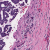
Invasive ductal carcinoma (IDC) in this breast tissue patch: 0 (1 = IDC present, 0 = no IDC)